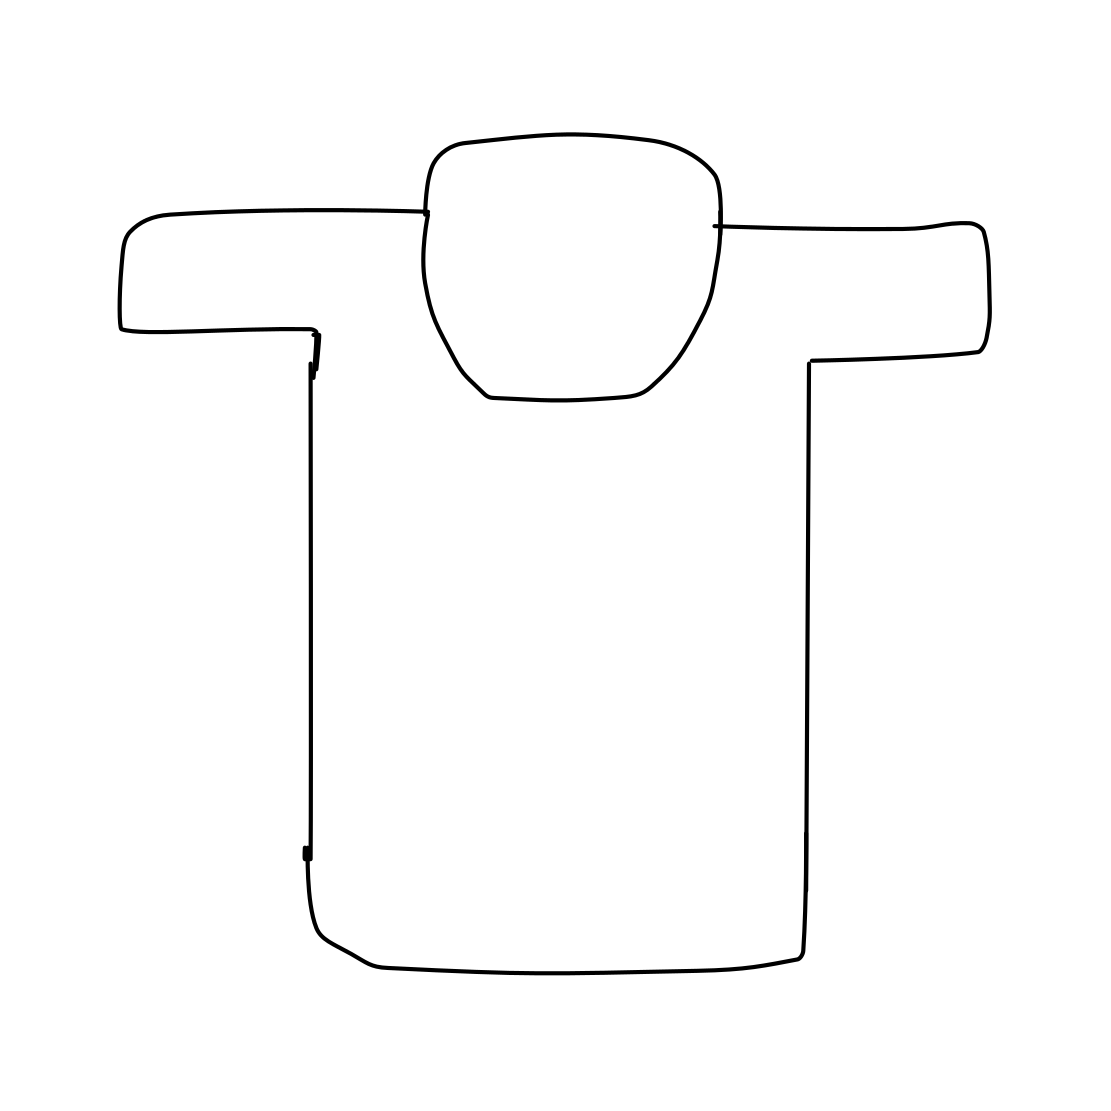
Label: t-shirt